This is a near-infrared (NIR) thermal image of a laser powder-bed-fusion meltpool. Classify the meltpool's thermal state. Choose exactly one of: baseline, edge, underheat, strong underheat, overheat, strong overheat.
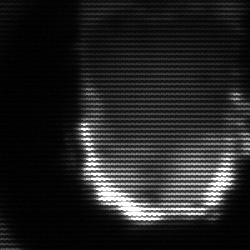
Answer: baseline